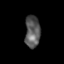
Tissue: skin
Cell type: Myeloid cells
Senescence score: 0.7241
Nuclear area (px): 475
Mean DAPI intensity: 90.019